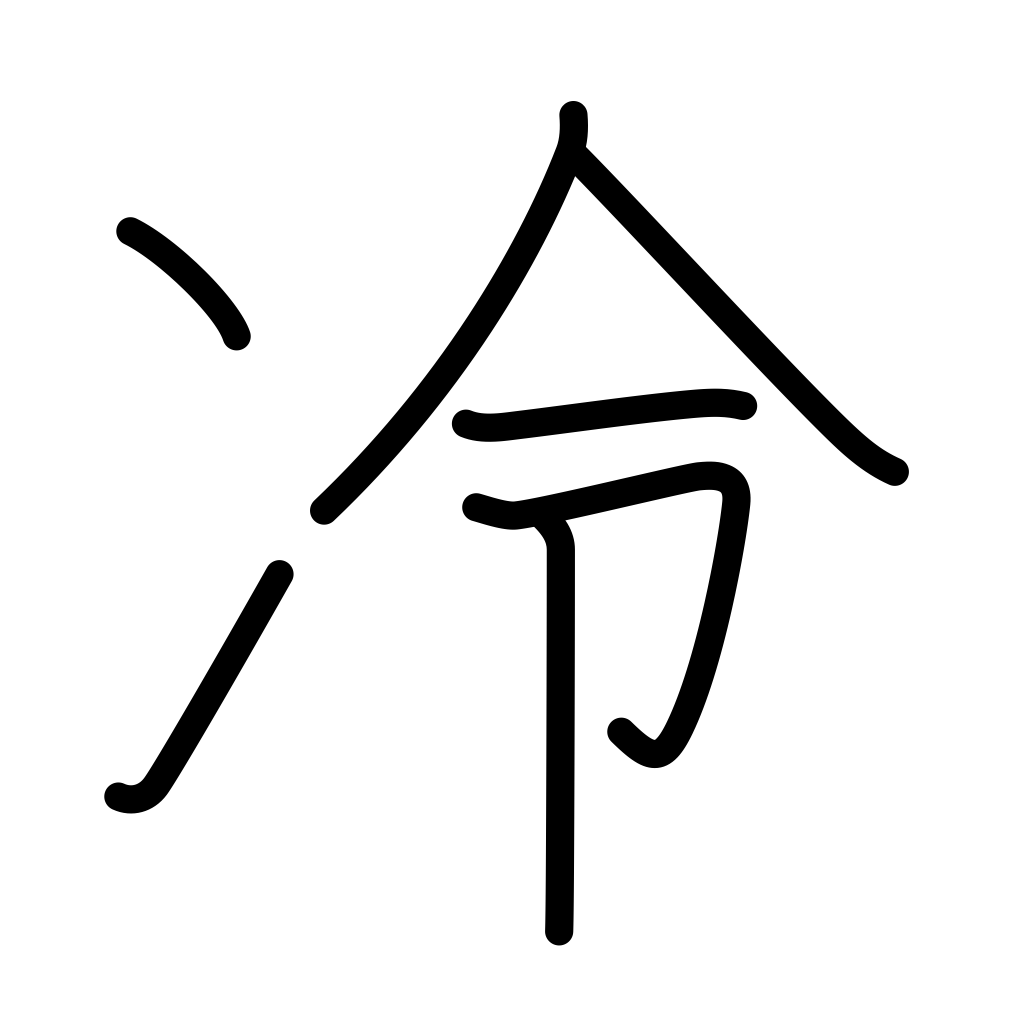
Meaning: cool, chill